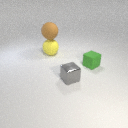
small green rubber cube to the right of large yellow rubber sphere